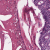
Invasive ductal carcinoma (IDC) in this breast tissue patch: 0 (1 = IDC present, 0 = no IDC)